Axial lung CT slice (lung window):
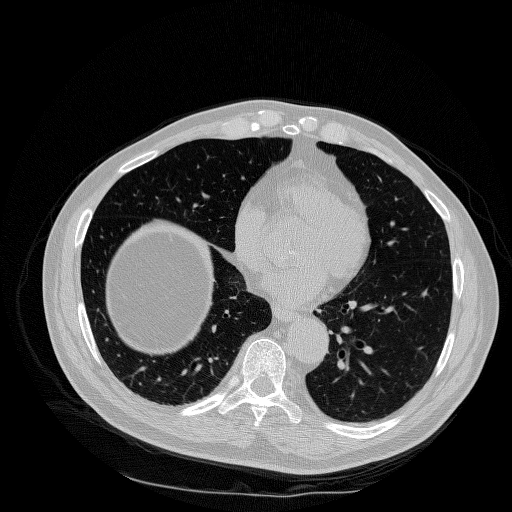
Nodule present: no